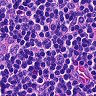
Metastatic tissue present: no